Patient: sex F, age 44
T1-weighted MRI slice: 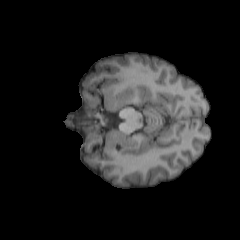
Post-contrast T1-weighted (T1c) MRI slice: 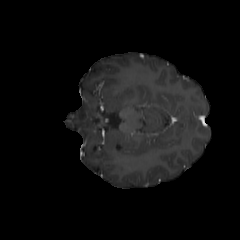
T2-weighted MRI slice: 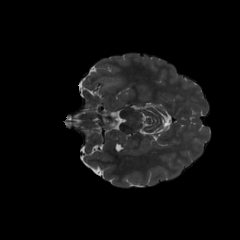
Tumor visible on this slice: yes
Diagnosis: Oligodendroglioma, IDH-mutant, 1p/19q-codeleted
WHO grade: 2